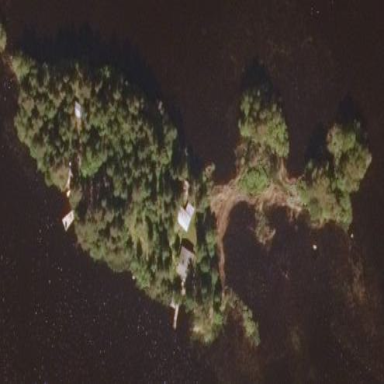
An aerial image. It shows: Island covered with woodland.